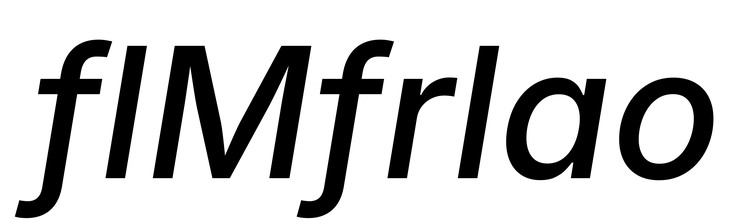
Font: Inter-Italic_Medium_Italic